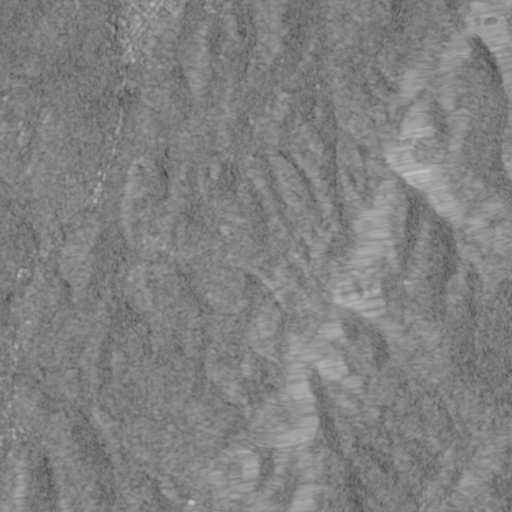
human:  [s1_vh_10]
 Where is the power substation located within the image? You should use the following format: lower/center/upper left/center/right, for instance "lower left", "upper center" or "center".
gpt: The power substation is located in the upper left of the image.
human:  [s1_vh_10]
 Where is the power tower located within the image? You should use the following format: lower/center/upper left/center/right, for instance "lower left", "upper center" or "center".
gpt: The power tower is located in the left of the image.
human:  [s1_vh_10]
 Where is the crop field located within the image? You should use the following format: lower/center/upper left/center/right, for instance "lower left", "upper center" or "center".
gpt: There is no crop field in the image.

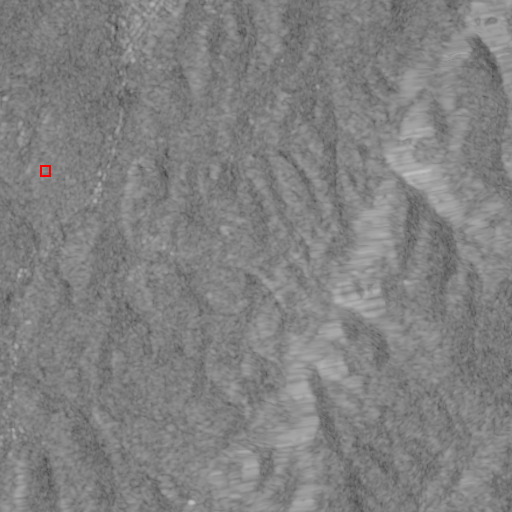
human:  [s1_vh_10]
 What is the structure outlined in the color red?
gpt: The structure outlined in red is a power substation.
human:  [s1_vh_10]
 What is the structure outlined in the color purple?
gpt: There is no purple outline.